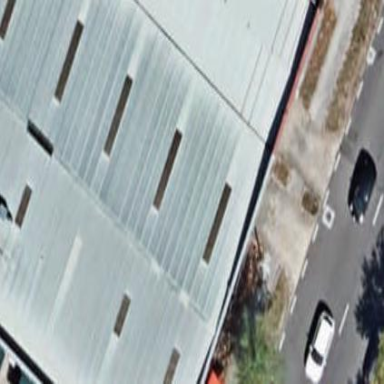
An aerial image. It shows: Warehouse.